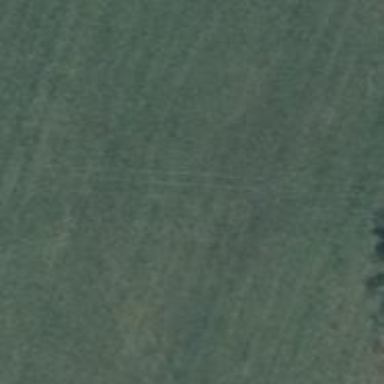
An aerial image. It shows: Power pole.